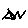
Label: zigzag